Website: bh-photo
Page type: payment
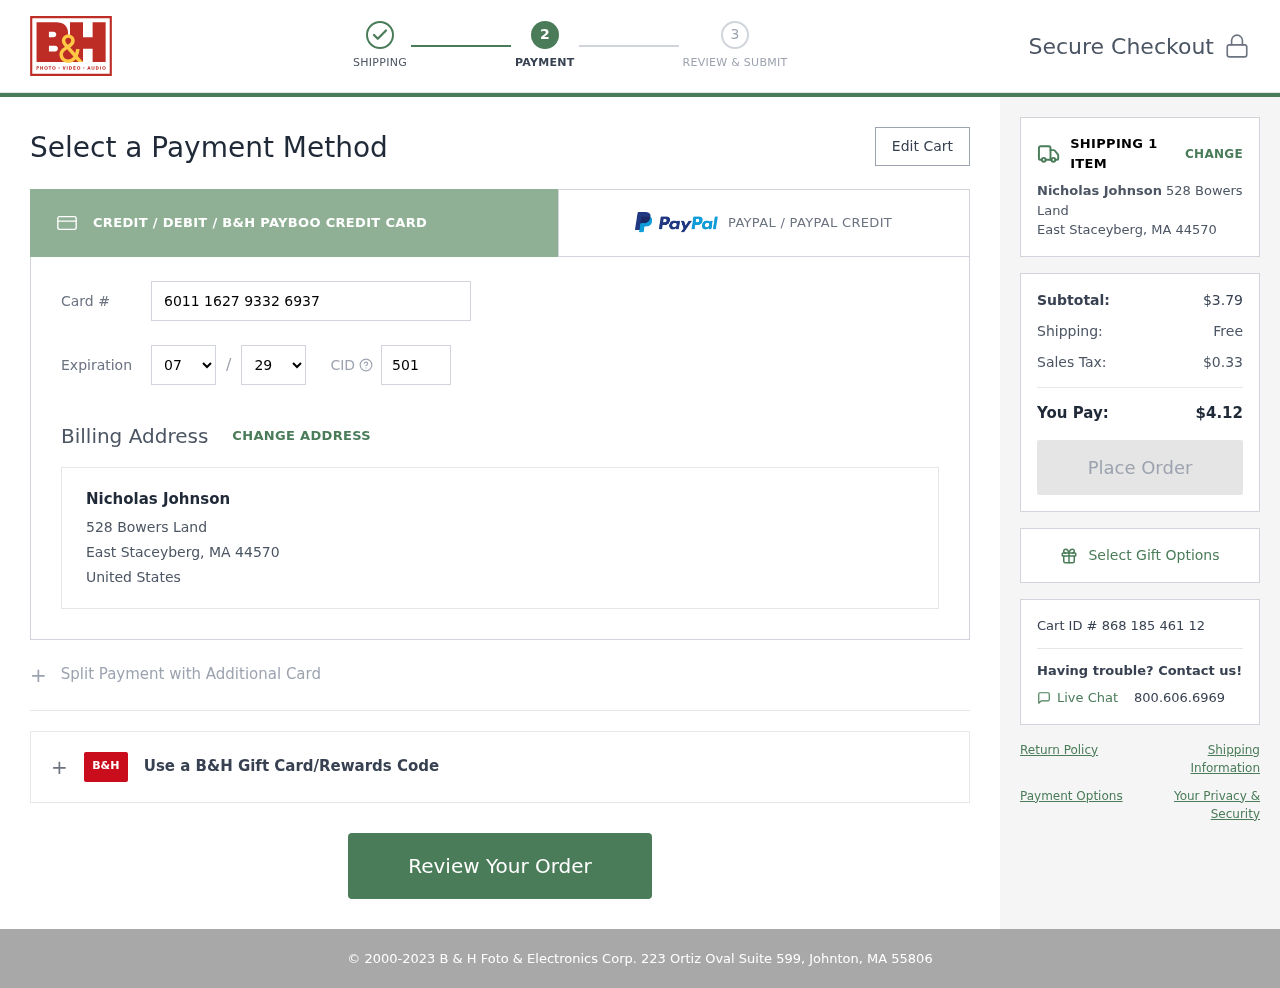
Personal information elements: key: PII_CARD_CVV
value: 501
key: PII_CARD_EXPIRY_MONTH
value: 07
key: PII_CARD_EXPIRY_YEAR
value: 29
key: PII_CARD_NUMBER
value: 6011 1627 9332 6937
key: PII_CITY_STATE_ZIP
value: East Staceyberg, MA 44570
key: PII_COUNTRY
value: United States
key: PII_FULLNAME
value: Nicholas Johnson
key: PII_STREET
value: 528 Bowers Land
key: PII_FULLNAME2
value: Nicholas Johnson
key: PII_CITY
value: East Staceyberg
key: PII_STATE_ABBR
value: MA
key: PII_POSTCODE
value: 44570
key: PII_POSTCODE_FULL
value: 44570
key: PII_CITY_STATE
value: East Staceyberg, MA
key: PII_POSTCODE_NUMERIC
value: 44570
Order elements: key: ORDER_NUM_ITEMS
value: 1
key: ORDER_SUBTOTAL
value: $3.79
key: ORDER_SHIPPING_COST
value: Free
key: ORDER_TAX
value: $0.33
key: ORDER_TOTAL
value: $4.12
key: ORDER_ID
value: Cart ID # 868 185 461 12